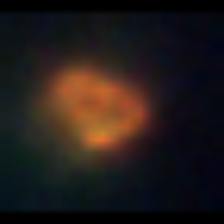
Taxon: NanoPlankton
Group: Other